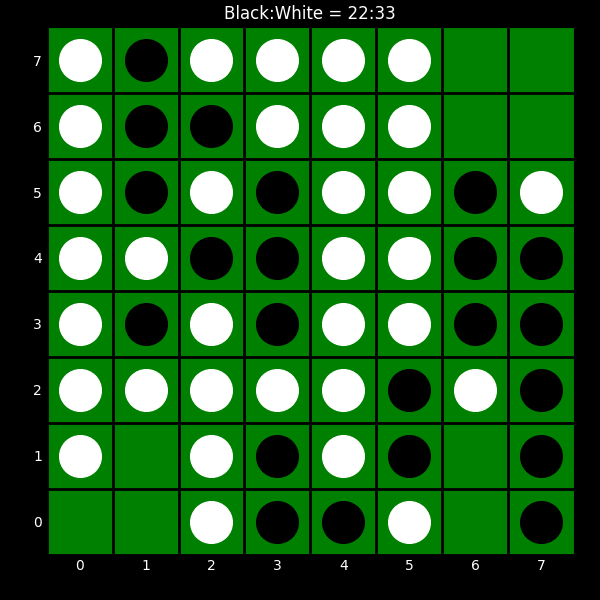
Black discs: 22
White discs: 33